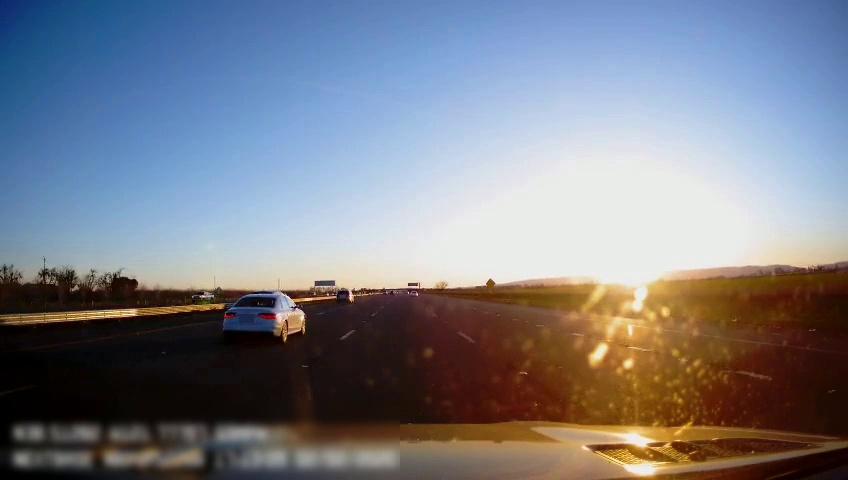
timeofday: Day
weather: Sunny
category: Drivable Space
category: Vehicles | SUV
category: Vehicles | SUV
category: Vehicles | Car
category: Vehicles | Truck
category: Lanes | Alternate Lane
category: Lanes | Alternate Lane
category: Lanes | Current Lane
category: Lanes | Current Lane
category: Lanes | Alternate Lane
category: Lanes | Alternate Lane
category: Traffic | Signs